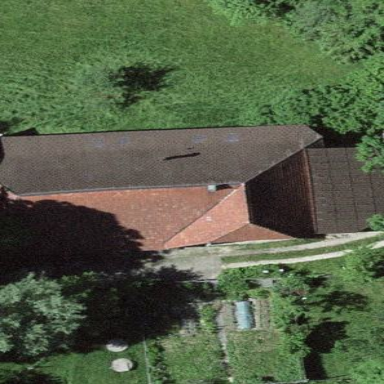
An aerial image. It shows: Farm building with half-hipped roof shape.